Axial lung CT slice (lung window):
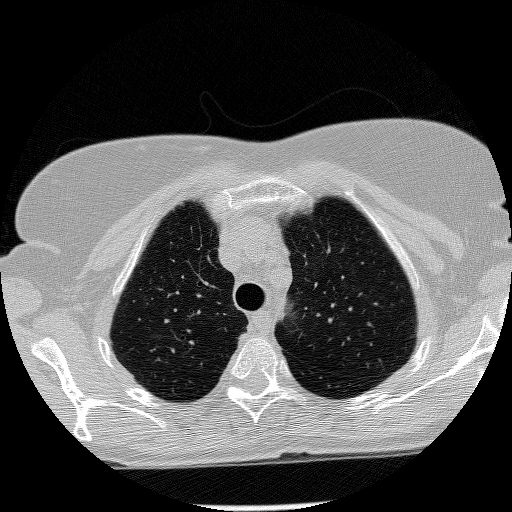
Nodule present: no